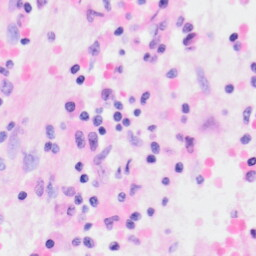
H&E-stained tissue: Kidney